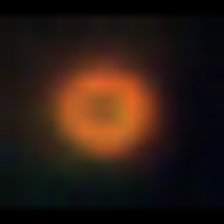
Taxon: NanoPlankton
Group: Other